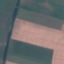
Land use / land cover: AnnualCrop